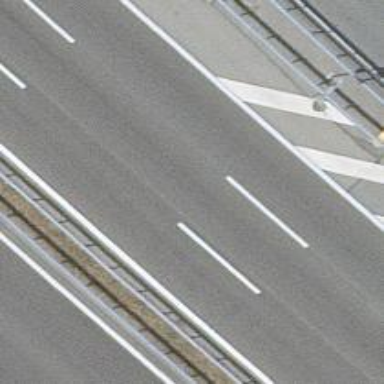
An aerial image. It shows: Asphalt motorway.